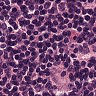
Metastatic tissue present: yes